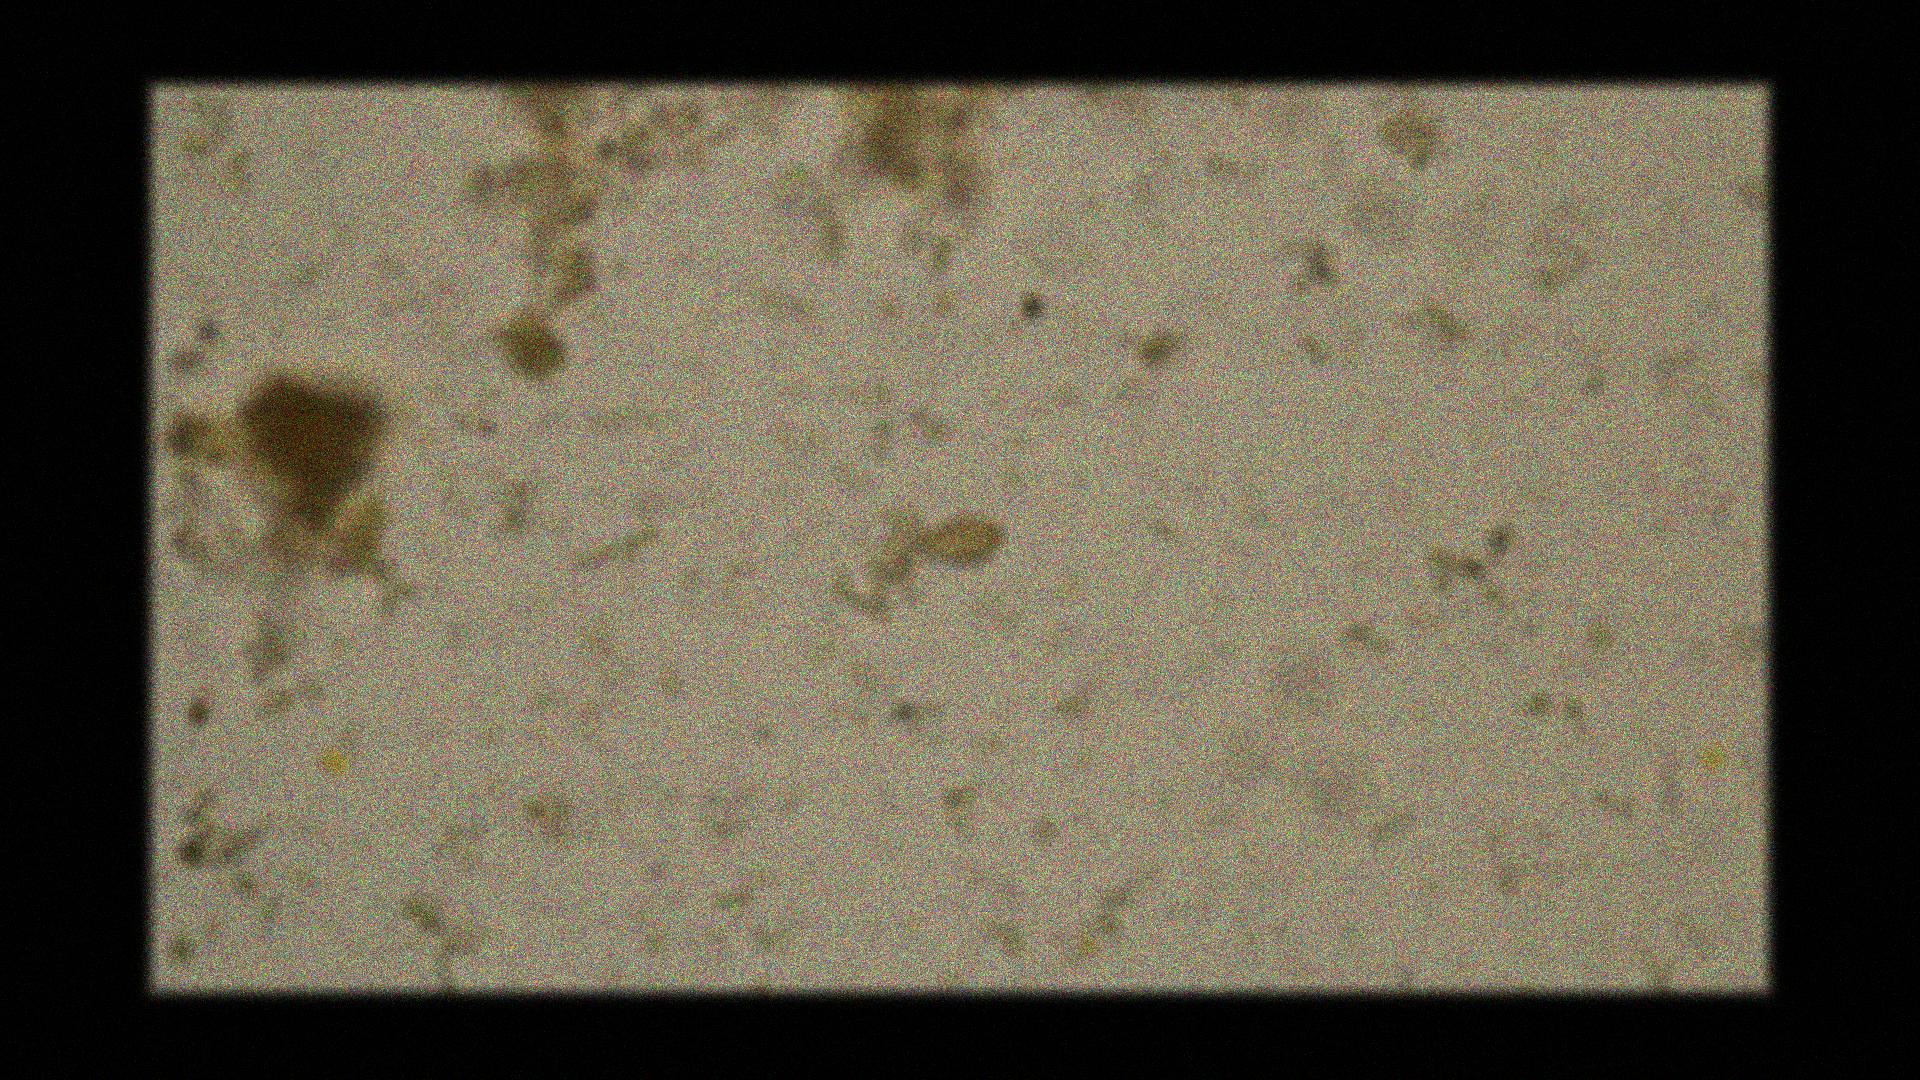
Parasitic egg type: Opisthorchis viverrine